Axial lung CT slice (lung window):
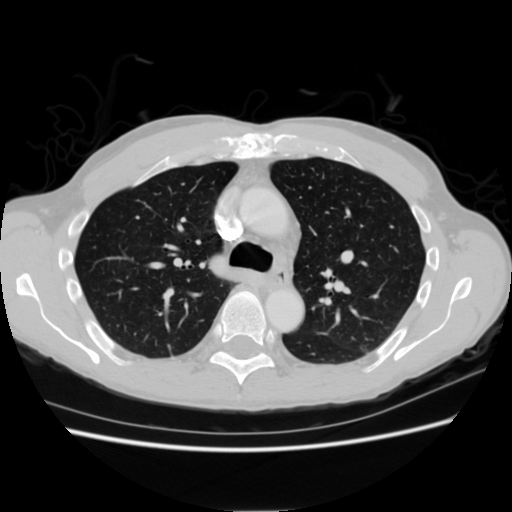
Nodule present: no